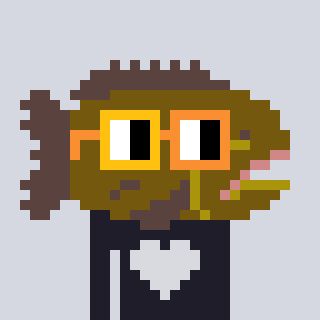
a pixel art character with square yellow and orange glasses, a grouper-shaped head and a grayscale-colored body on a cool background